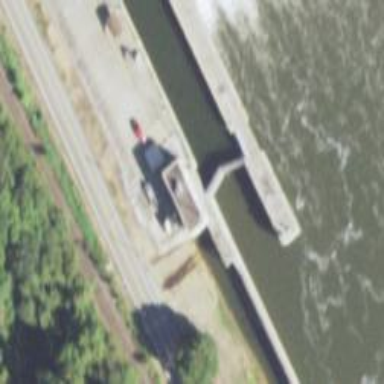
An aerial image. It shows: Lock gate on waterway.